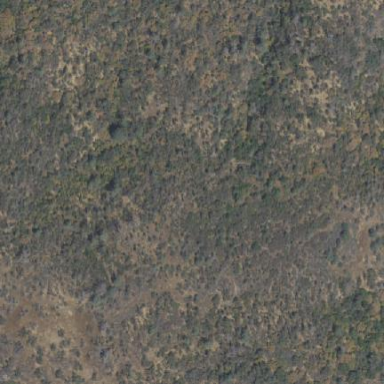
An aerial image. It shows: Area of native pasture surrounded by scrub vegetation.